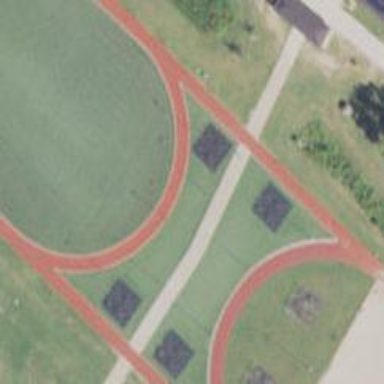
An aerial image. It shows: Track located within leisure land area.